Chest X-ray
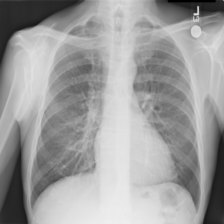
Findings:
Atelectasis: negative
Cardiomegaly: negative
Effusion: negative
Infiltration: negative
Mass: negative
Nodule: negative
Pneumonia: negative
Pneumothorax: negative
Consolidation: negative
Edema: negative
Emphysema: negative
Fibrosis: negative
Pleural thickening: negative
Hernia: negative